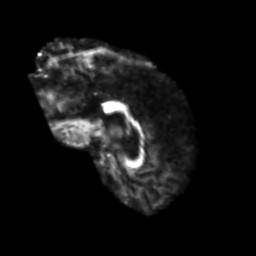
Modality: FA
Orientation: sagittal
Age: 55
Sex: male
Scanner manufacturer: siemens
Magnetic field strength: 3 T
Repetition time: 4.987 s
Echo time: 0.0792 s